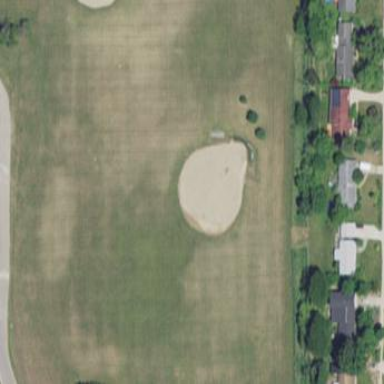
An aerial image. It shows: Baseball pitch for leisure land activities.